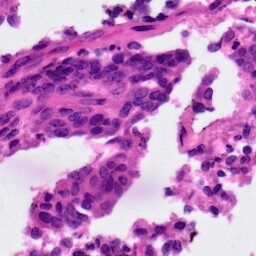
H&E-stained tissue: Ovarian